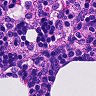
Metastatic tissue present: no